Field crop: maize
Growth stage: 2
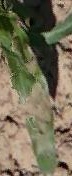
Species: maize